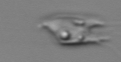
Label: Chrysochromulina_lanceolata